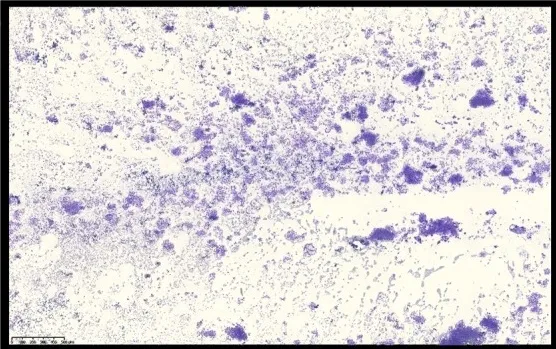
Ultrasound and cytological features of the thyroid nodule in our patient. (B) Medium power magnification showing a hypercellular smear featuring thyrocytes arranged in microfollicular structures (DiffQuik staining, 100X).
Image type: pathology (immunostaining)